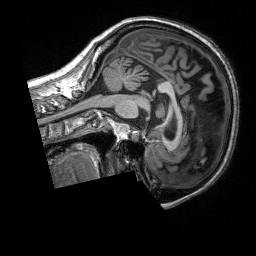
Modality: T1w
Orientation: sagittal
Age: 52
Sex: female
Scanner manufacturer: siemens
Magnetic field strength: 3 T
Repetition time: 2.4 s
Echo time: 0.00226 s